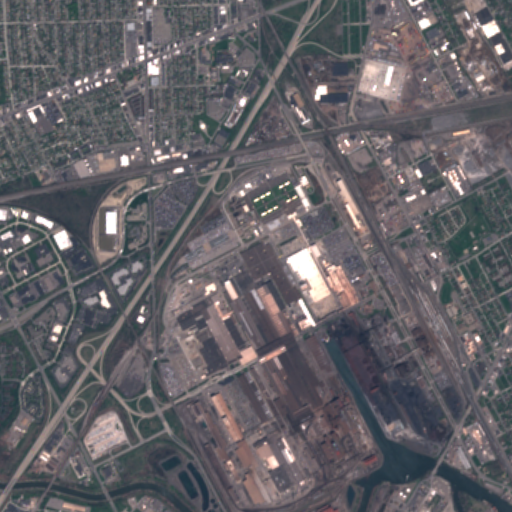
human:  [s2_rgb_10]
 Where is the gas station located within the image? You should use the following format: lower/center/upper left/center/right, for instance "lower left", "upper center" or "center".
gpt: The gas station is located in the upper center of the image.
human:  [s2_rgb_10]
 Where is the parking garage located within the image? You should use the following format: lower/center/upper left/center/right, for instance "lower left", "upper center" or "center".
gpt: The parking garage is located in the upper left of the image.
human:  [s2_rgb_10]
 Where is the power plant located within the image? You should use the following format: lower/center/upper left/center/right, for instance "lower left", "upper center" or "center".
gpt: The power plant is located in the lower right of the image.
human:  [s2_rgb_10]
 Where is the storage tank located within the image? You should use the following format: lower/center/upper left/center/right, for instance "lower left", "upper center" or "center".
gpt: The storage tank is located in the lower right of the image.
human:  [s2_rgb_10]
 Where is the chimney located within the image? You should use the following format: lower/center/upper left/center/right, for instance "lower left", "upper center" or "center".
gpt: The chimney is located in the lower right of the image.
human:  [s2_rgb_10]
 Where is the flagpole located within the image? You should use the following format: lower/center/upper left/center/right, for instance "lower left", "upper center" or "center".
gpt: The flagpole is located in the center right of the image.
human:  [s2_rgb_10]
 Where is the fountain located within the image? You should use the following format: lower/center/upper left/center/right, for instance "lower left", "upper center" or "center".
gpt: The fountain is located in the center right of the image.
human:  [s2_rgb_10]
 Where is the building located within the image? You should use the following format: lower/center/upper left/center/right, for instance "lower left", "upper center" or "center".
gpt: There is no building in the image.